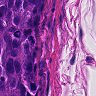
Metastatic tissue present: yes